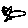
Label: cat